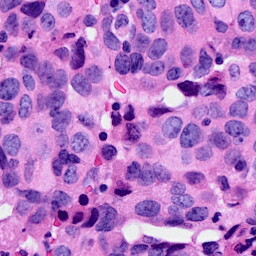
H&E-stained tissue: Breast